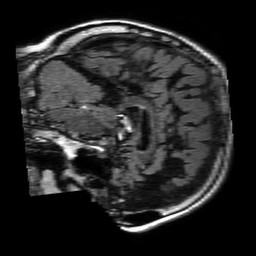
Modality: FLAIR
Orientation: sagittal
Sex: male
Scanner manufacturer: philips
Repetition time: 11 s
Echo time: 0.125 s